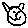
Label: cat